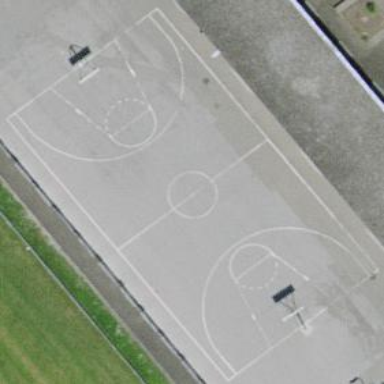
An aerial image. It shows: Basketball court located in leisure land pitch.